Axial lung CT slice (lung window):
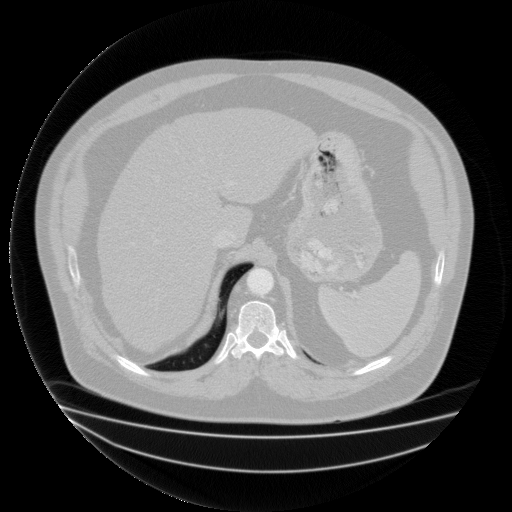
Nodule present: no